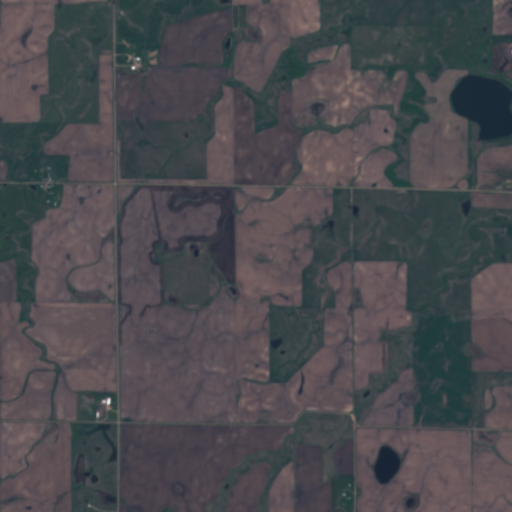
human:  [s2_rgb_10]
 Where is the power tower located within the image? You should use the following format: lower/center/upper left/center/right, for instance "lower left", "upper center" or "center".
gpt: The power tower is located in the upper left of the image.
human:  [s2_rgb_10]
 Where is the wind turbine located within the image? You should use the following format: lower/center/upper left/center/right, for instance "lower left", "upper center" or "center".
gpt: The wind turbine is located in the lower left of the image.
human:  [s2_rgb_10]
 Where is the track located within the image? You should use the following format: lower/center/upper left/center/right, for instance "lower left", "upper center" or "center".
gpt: There is no track in the image.